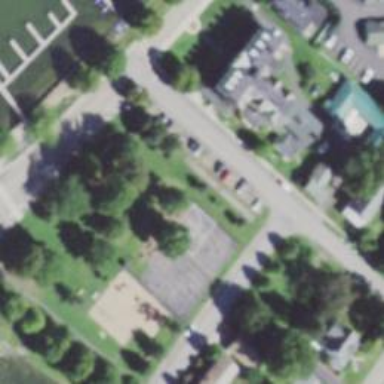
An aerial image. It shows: Street-side gravel parking area.